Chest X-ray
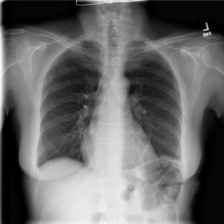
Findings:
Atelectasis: negative
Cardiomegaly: negative
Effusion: negative
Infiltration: negative
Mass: negative
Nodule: negative
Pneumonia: negative
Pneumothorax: negative
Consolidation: negative
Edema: negative
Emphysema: negative
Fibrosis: negative
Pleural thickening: negative
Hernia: negative